Question: I've read some tutorials on using AutoLayout but I just can't seem to figure out how to achieve something that I feel should be incredibly simple. I'm designing an application for both 3.5 and 4 inch iPhone/iPod Touch screens. It's a simple tab bar application with a UITableView filling up the entirety of each tab, like so:

I would like for the UITableView to lock to the edges of the screen, regardless of whether the screen is 3.5 or 4 inches. What I currently have works fine on 4-inch screens, but on 3.5 the UITableView extends beyond the width of the screen.
I've tried reading some AutoLayout tutorials as well as fiddling with Interface Builder constraints, but without success. I would appreciate any help you can provide.
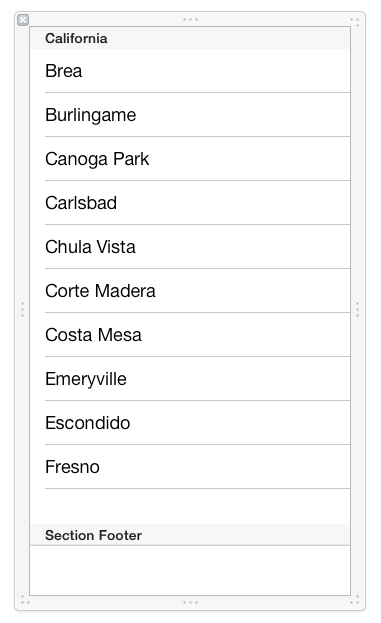
Answer: You need to attach the 'UITableView' to all edges of the parent 'UIView', and then the 'UITableView' will expand or shrink to fill the 'UIView' on the device. This will make it appear to be the proper size on all iDevices, including iPad. As pictured in the screenshot below, you can just tap all the dashed red guides, making sure the margins are set to 0 (touch the sides):

You could also + drag left, drag right, drag up, and drag down on the 'UITableView' choosing "Leading Space to Container", "Trailing Space to Container," "Top Space to Top Layout Guide", and "Bottom Space to Bottom Layout" respectively.
Alternatively, you could use the <URL>:
'''
/* Turn off springs/structs */
self.tableView.translatesAutoresizingMaskIntoConstraints = NO;
/* Leading and trailing constraints */
[self.view addConstraints:[NSLayoutConstraint constraintsWithVisualFormat:@"H:|[_tableView]" options:0 metrics:nil views:NSDictionaryOfVariableBindings(_tableView)]];
/* Top and bottom constraints */
[self.view addConstraints:[NSLayoutConstraint constraintsWithVisualFormat:@"V:|[_tableView]" options:0 metrics:nil views:NSDictionaryOfVariableBindings(_tableView)]];
'''
...or if you like to be explicit (and like typing):
'''
/* Leading constaint (could use NSLayoutAttributeLeft here as well) */
[self.view addConstraint:[NSLayoutConstraint constraintWithItem:self.tableView attribute:NSLayoutAttributeLeading relatedBy:NSLayoutRelationEqual toItem:self.view attribute:NSLayoutAttributeLeading multiplier:1 constant:0]];
/* Trailing constraint (could use NSLayoutAttributeRight here as well) */
[self.view addConstraint:[NSLayoutConstraint constraintWithItem:self.tableView attribute:NSLayoutAttributeTrailing relatedBy:NSLayoutRelationEqual toItem:self.view attribute:NSLayoutAttributeTrailing multiplier:1 constant:0]];
/* Top constraint */
[self.view addConstraint:[NSLayoutConstraint constraintWithItem:self.tableView attribute:NSLayoutAttributeTop relatedBy:NSLayoutRelationEqual toItem:self.view attribute:NSLayoutAttributeTop multiplier:1 constant:0]];
/* Bottom constraint */
[self.view addConstraint:[NSLayoutConstraint constraintWithItem:self.tableView attribute:NSLayoutAttributeBottom relatedBy:NSLayoutRelationEqual toItem:self.view attribute:NSLayoutAttributeBottom multiplier:1 constant:0]];
'''
The important thing with all of this is that the 'UITableView' is a child of the 'view' of the 'UIViewController' (it most likely is). 'view' will fill the screen as expected by default, and with all of the methods above, you're asking the layout to hold tight against the edges of that maximized view.